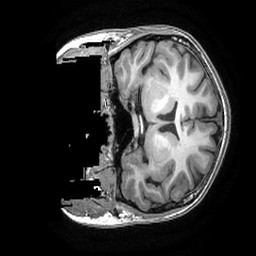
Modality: T1w
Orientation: coronal
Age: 20
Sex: female
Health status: healthy
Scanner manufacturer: ge